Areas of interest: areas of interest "Scenic Spot"
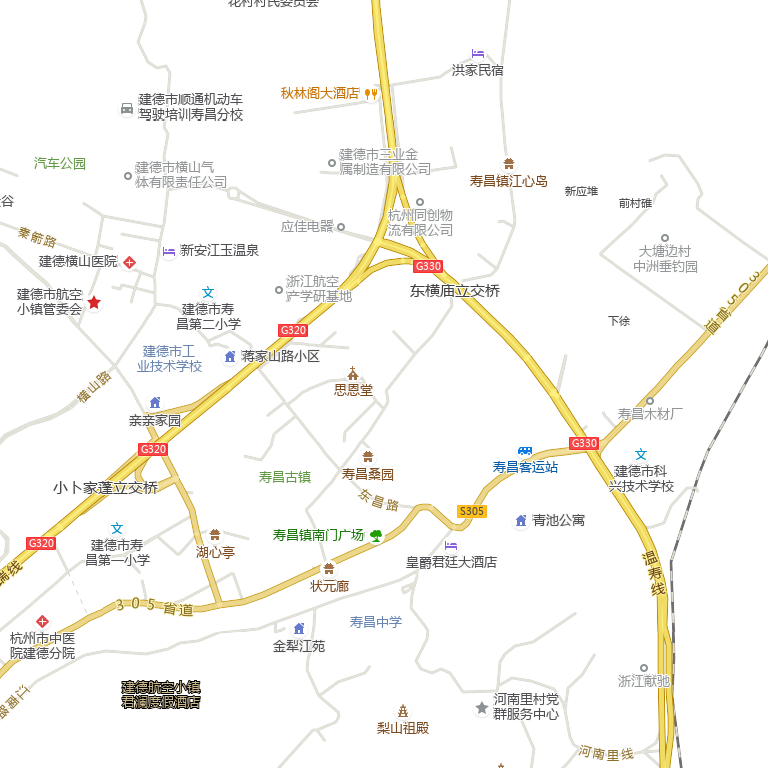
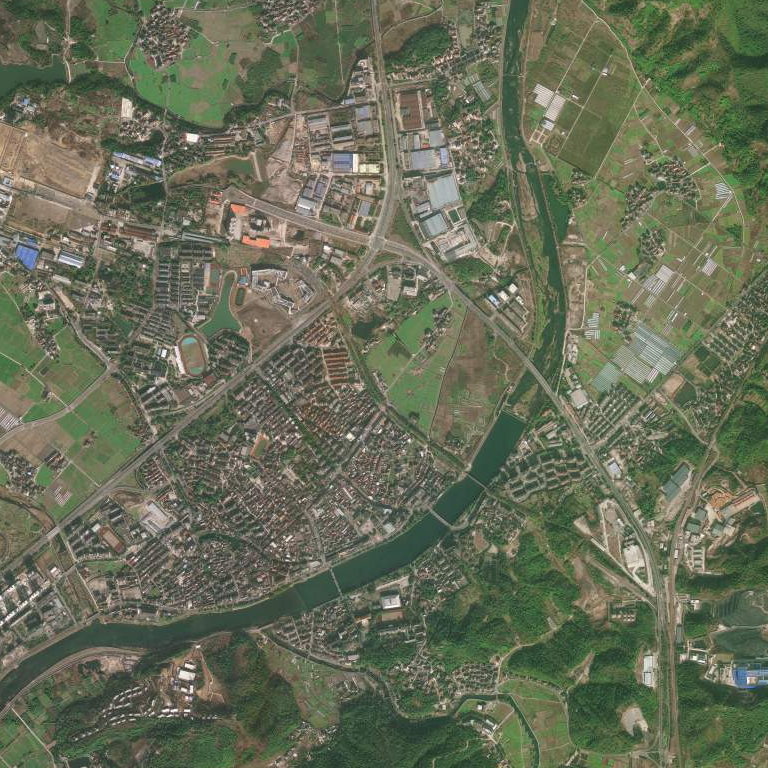